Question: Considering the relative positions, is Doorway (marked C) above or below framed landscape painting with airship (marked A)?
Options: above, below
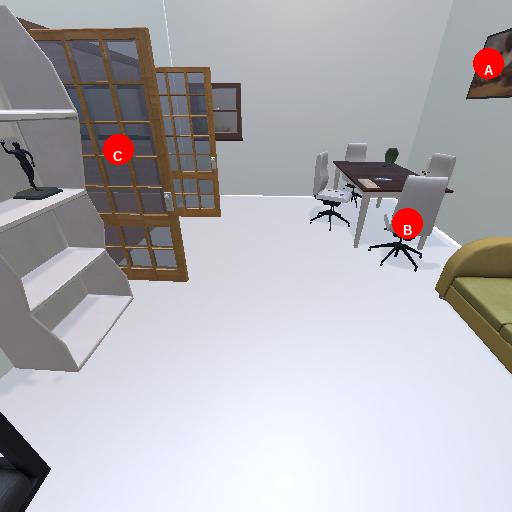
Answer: above